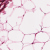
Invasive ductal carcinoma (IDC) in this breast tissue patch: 0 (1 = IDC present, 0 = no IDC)